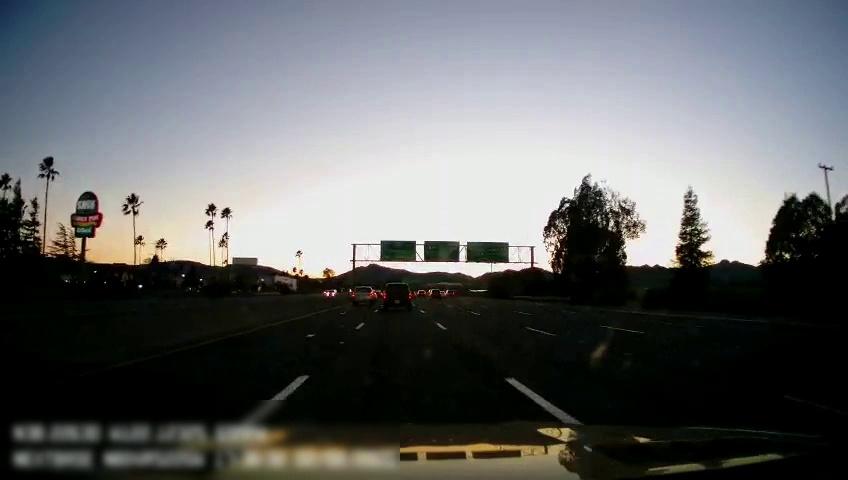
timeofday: Dusk/Dawn/Twilight
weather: Sunny
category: Drivable Space
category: Drivable Space
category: Vehicles | Truck
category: Vehicles | Car
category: Vehicles | SUV
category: Lanes | Alternate Lane
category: Lanes | Current Lane
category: Lanes | Current Lane
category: Lanes | Alternate Lane
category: Lanes | Alternate Lane
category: Lanes | Alternate Lane
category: Lanes | Alternate Lane
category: Traffic | Signs
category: Traffic | Signs
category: Traffic | Signs